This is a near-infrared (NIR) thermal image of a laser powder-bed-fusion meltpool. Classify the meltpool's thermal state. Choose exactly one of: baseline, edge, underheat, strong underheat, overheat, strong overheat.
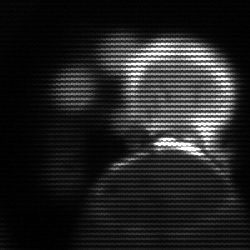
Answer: edge